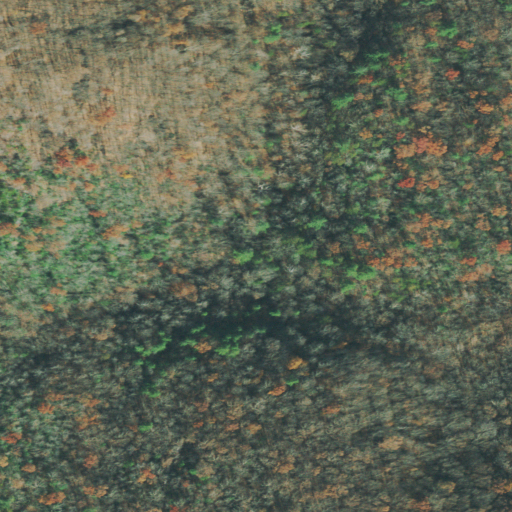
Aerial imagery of valley in Tennessee named Rock Lick Hollow containing deciduous forest and mixed forest